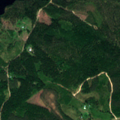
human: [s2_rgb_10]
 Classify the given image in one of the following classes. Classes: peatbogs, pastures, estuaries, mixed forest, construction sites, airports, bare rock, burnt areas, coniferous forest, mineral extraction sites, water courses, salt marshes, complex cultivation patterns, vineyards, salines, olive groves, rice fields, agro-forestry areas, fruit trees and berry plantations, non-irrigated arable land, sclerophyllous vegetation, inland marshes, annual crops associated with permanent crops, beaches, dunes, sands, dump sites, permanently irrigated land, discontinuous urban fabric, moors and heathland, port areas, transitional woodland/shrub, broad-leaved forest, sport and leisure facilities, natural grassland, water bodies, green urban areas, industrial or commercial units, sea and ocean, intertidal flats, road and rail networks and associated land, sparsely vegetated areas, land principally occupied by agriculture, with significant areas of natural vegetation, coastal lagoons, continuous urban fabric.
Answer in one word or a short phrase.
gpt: coniferous forest, mixed forest, water bodies